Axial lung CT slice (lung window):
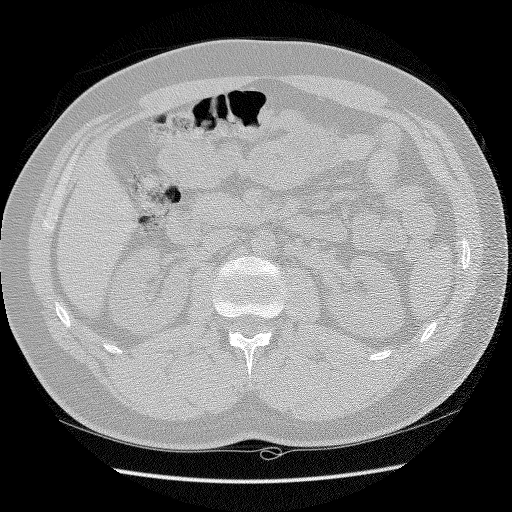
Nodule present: no